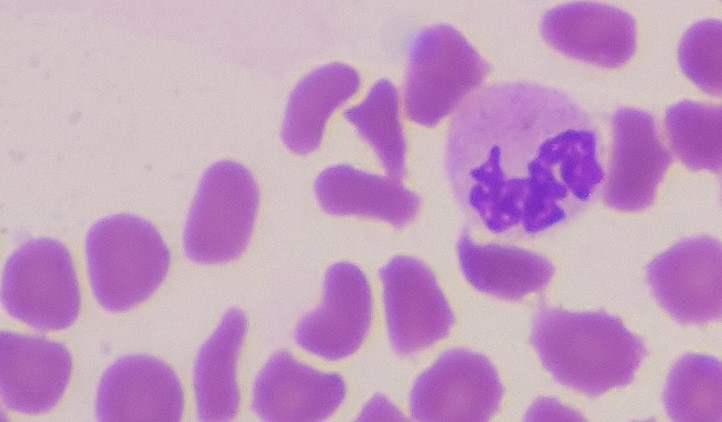
White blood cell type: Neutrophil